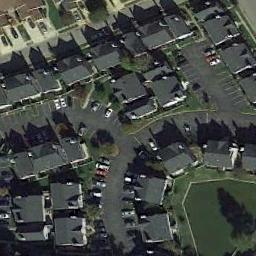
Label: residential